Field crop: maize
Growth stage: 2
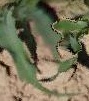
Species: maize